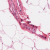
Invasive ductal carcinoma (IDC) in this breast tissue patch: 0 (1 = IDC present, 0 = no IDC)